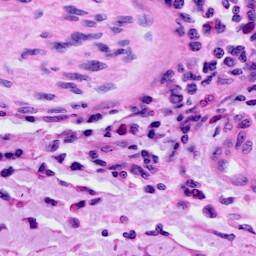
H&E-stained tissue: Cervix